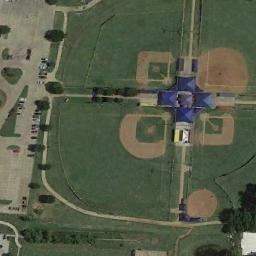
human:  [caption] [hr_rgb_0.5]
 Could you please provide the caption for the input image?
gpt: There is a muddy path by the baseball field .

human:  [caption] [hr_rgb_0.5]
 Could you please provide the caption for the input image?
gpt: Four baseball diamonds adjacent to each other on the lawn with some trees .

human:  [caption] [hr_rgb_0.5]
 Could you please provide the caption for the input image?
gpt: Four baseball diamonds are distributed around the two roads .

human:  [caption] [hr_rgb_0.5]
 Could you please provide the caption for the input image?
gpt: There are four baseball diamonds in the grass .

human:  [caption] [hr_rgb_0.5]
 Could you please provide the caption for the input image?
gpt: Four baseball diamonds form a flower shape .